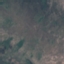
Land use / land cover class: HerbaceousVegetation